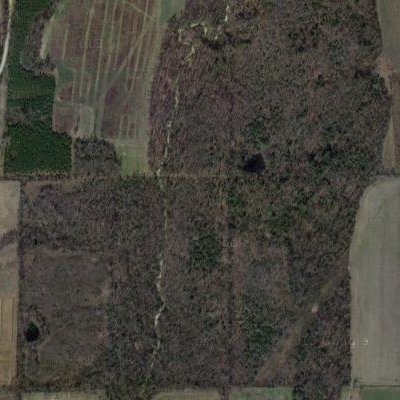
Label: eForest